Field crop: tomato
Growth stage: 1
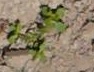
Species: portulaca